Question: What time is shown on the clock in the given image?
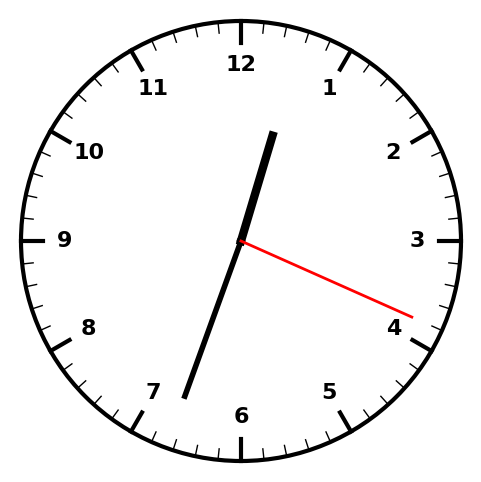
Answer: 12:33:19